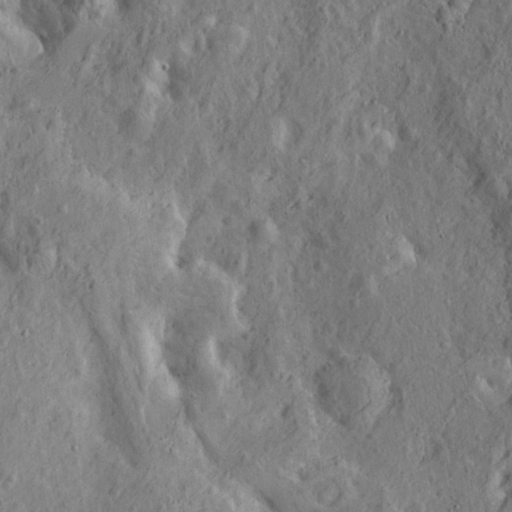
Classes present: Background, Cone